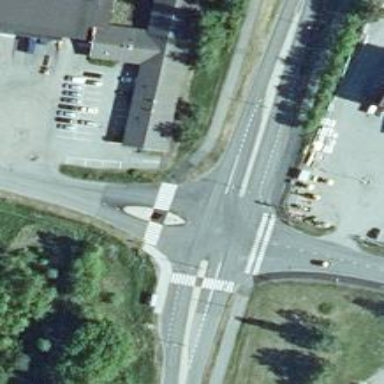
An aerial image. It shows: Marked asphalt cycleway crossing.